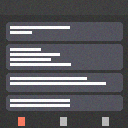
Screen state: on